Field crop: tomato
Growth stage: 2
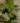
Species: solanum